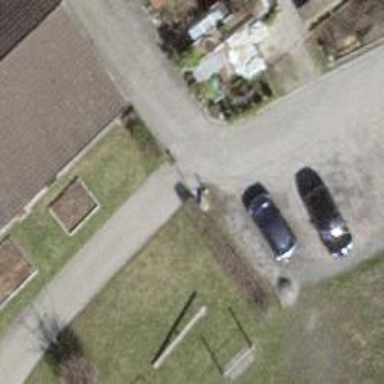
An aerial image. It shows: Alleyway designated as service road.